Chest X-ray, AP view. Patient: 34 years old, sex F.
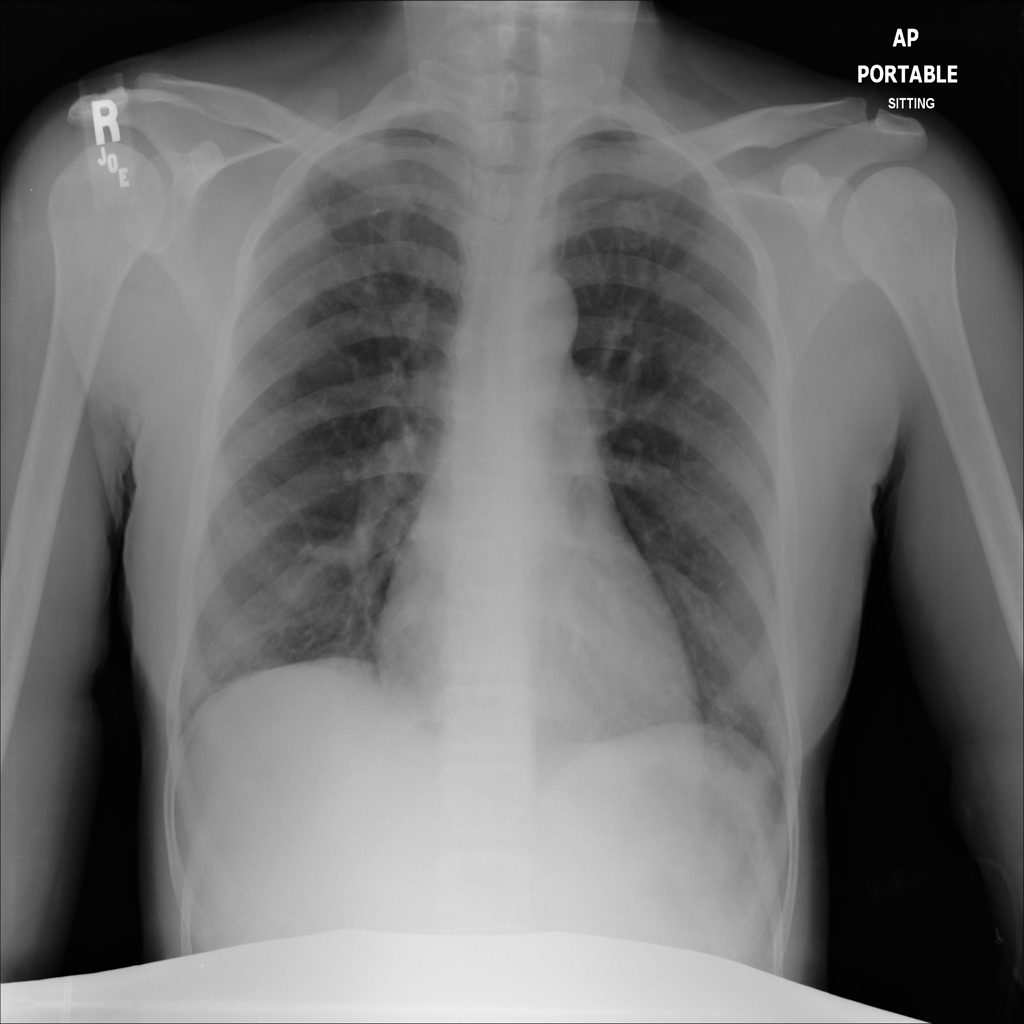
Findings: Infiltration